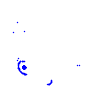
Particle: kaon